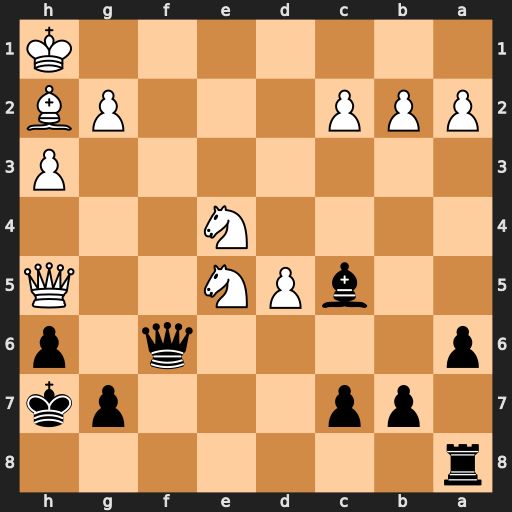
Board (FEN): r7/1pp3pk/p4q1p/2bPN2Q/4N3/7P/PPP3PB/7K
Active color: b
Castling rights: -
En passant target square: -
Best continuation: Qf1+ Bg1 Qxg1#